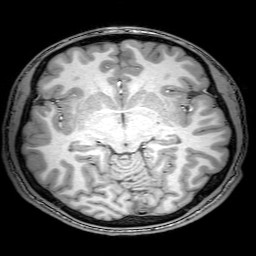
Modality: T1w
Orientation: coronal